Question: What is the result of this measurement?
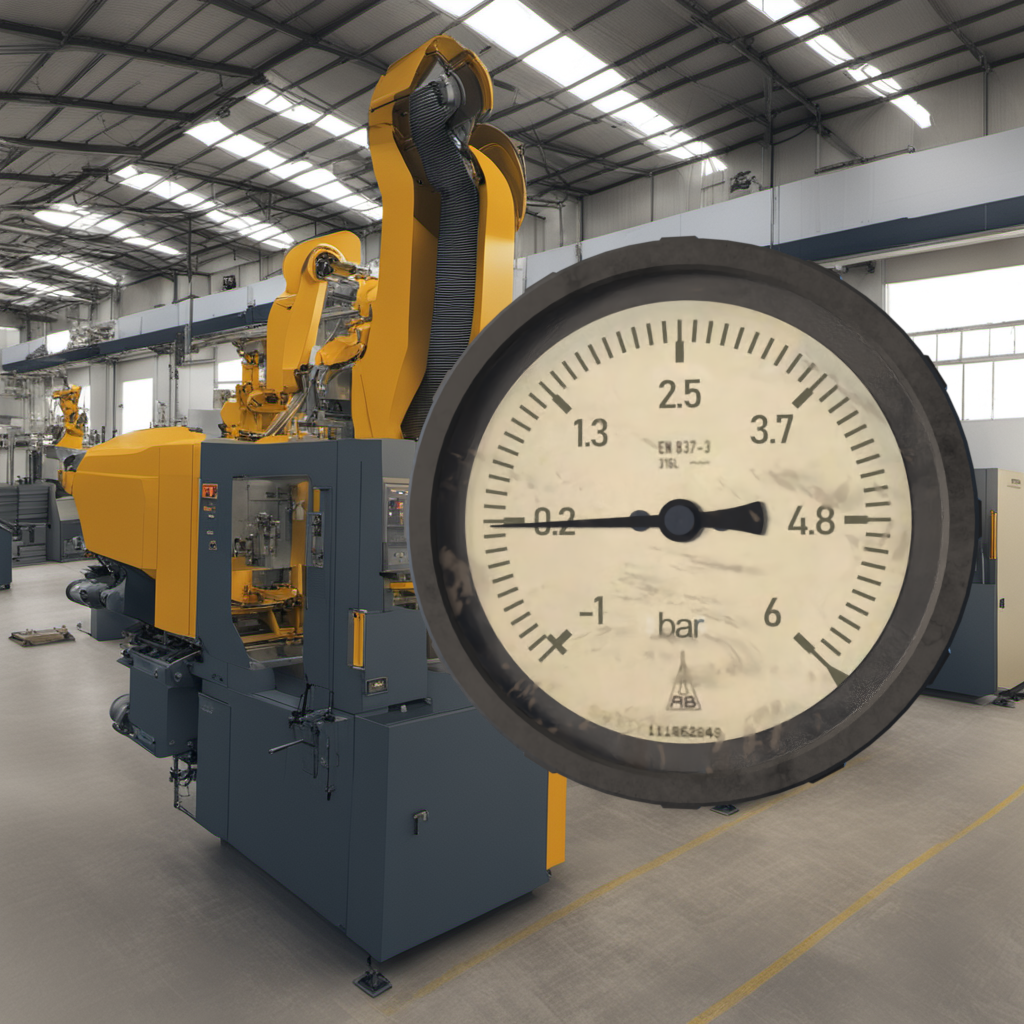
Answer: The result is 0.12
Question: What is the range of the measurement shown in the image?
Answer: The range is from -1 to 6
Question: What is the minimum and maximum value of the measurement shown in the image?
Answer: The minimum value is -1 and the maximum value is 6